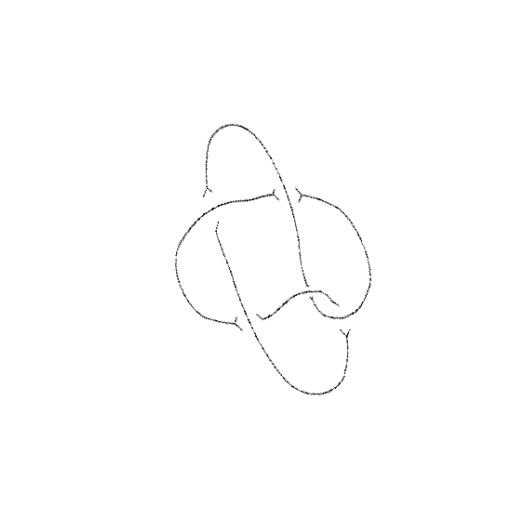
Crossing number: 5